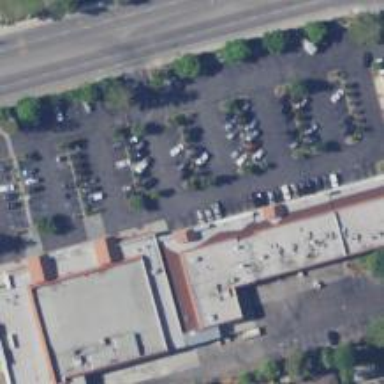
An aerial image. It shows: Pharmacy providing healthcare services.